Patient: sex F, age 73
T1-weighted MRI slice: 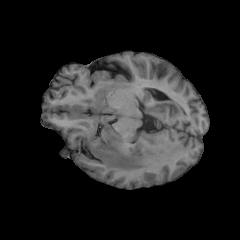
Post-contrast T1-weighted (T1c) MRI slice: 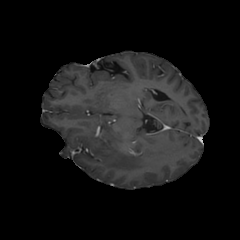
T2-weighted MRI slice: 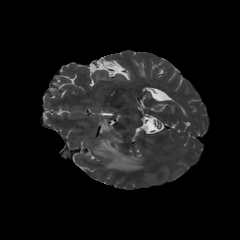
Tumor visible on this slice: yes
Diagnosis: Glioblastoma, IDH-wildtype
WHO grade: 4